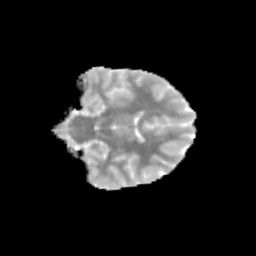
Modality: MD
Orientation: coronal
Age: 11
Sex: female
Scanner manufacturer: siemens
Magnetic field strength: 3 T
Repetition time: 3.8 s
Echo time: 0.07 s